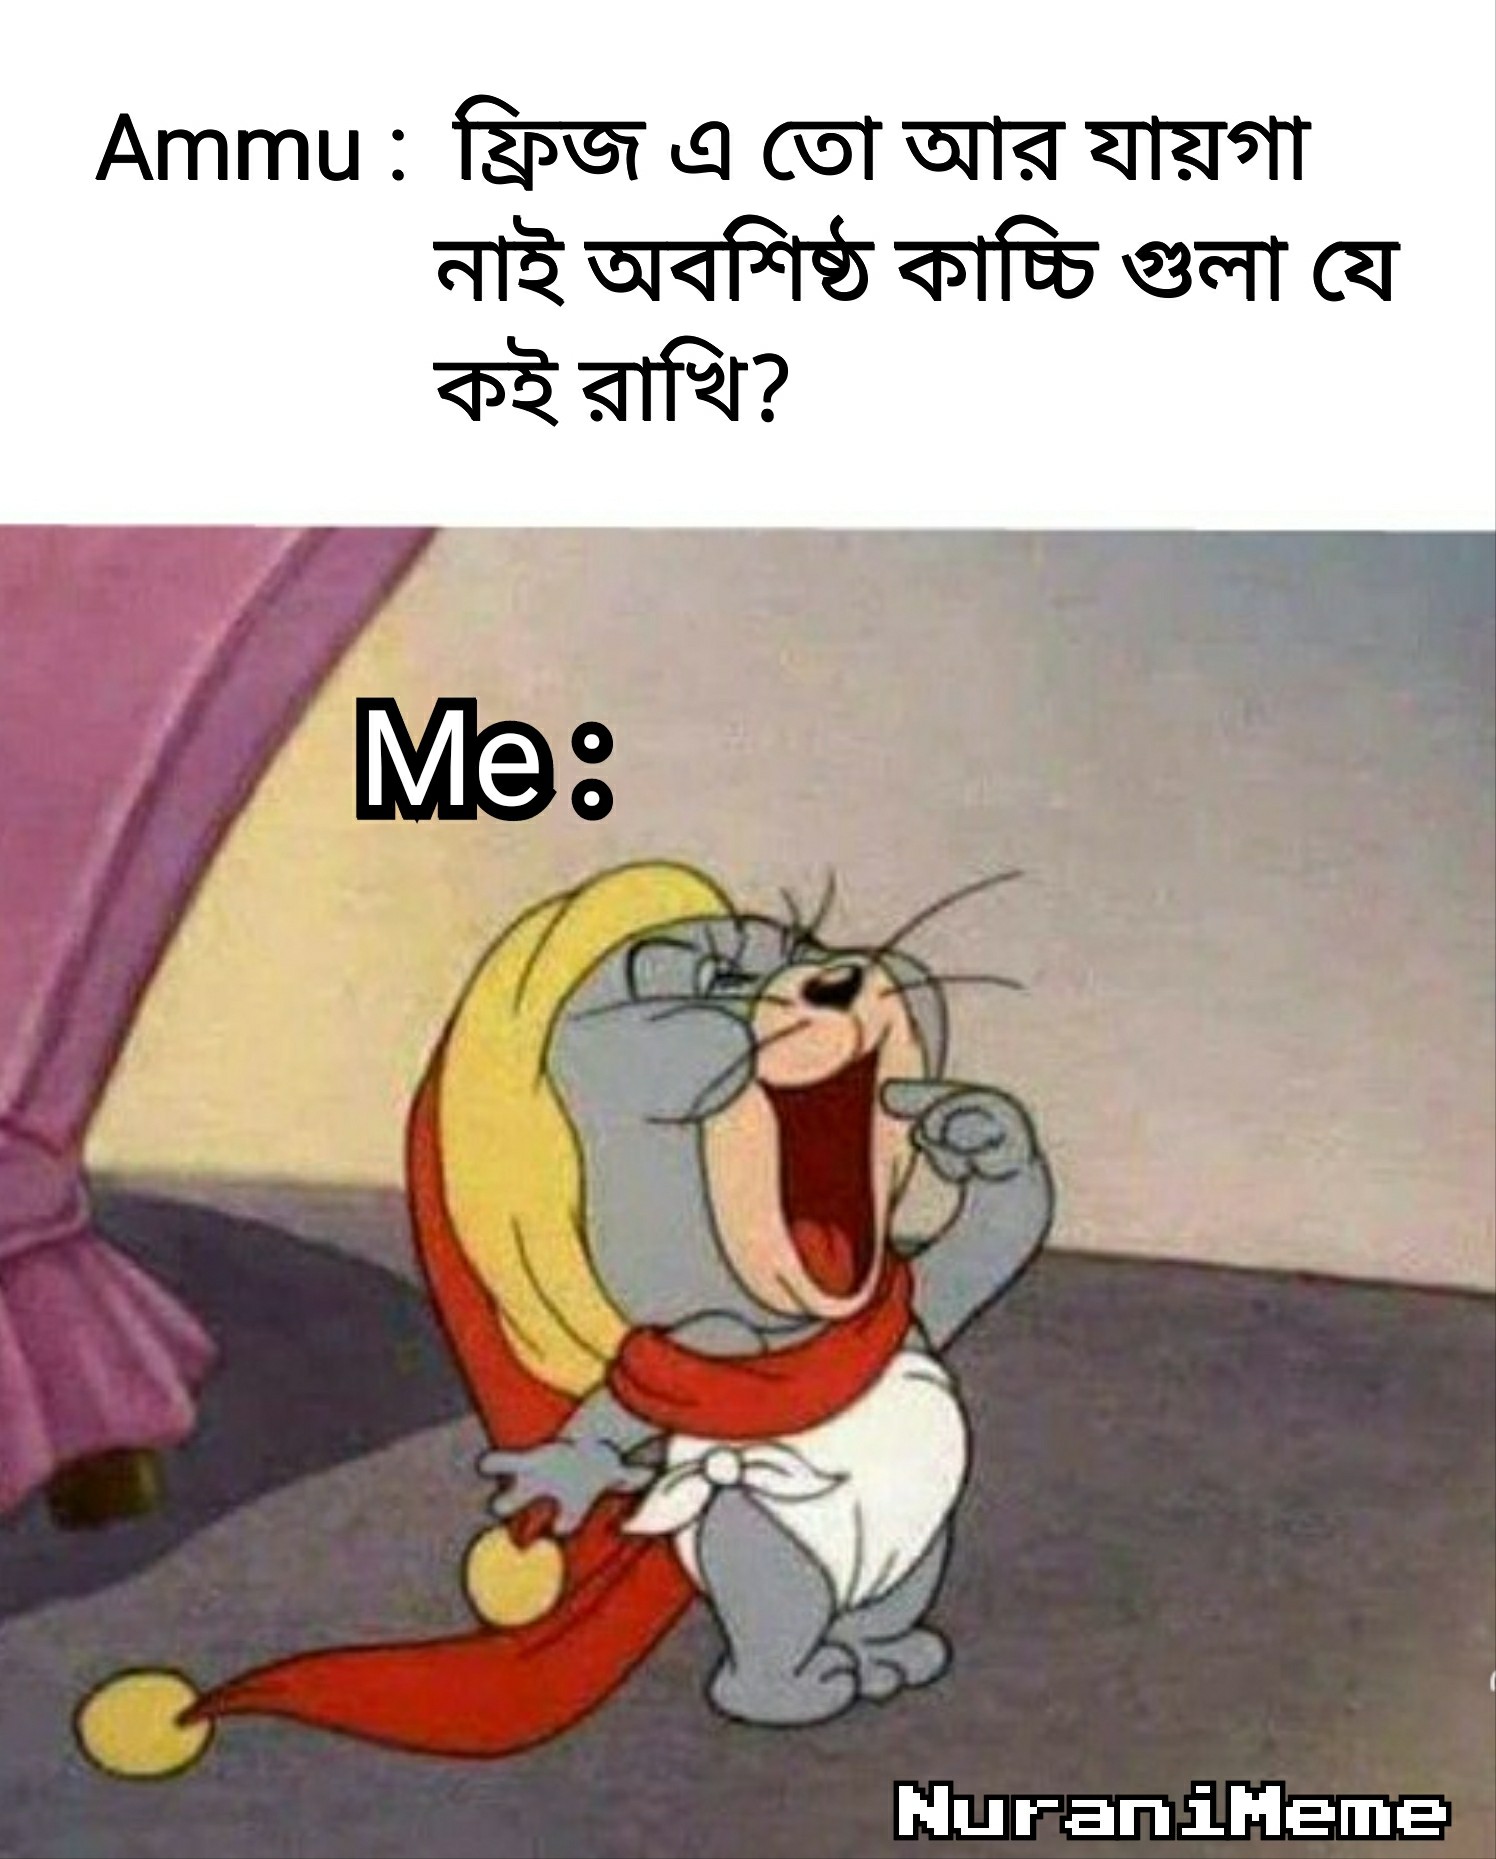
Caption: Ammu : ফ্রিজ এ তো আর যায়গা নাই অবশিষ্ঠ কাচ্চি গুলা যে কই রাখি ?   Me :
Label: non-hate